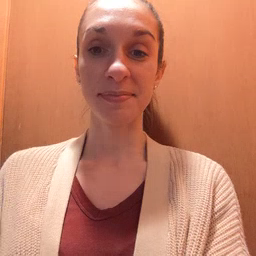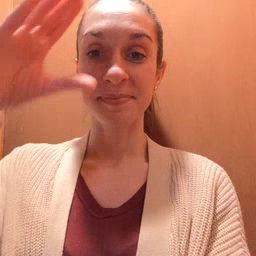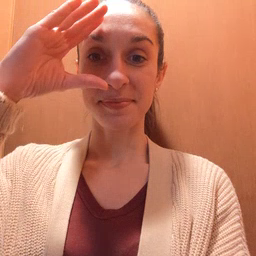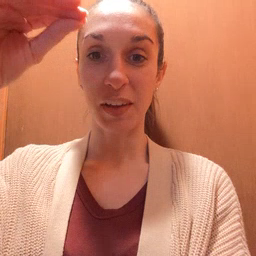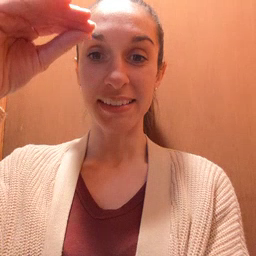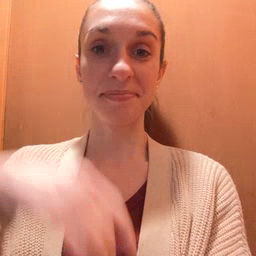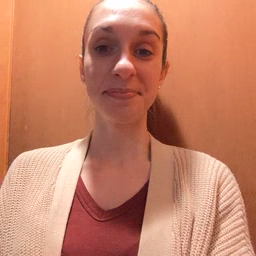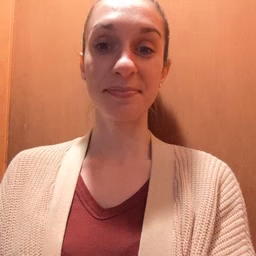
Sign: boy